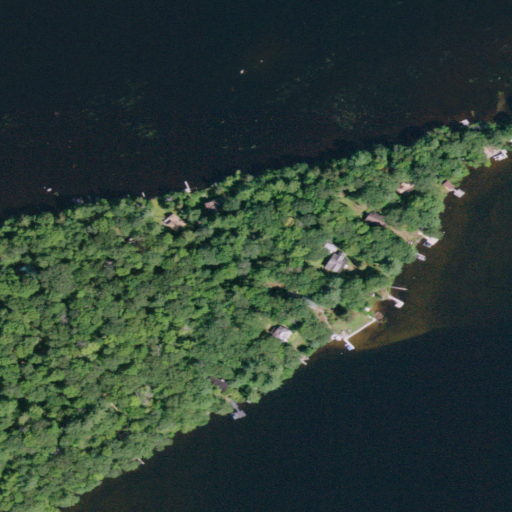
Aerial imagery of cape in New York named Dolgeville Point containing open water, deciduous forest, evergreen forest, open development, grassland, and herbaceous wetlands